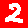
Digit: 2